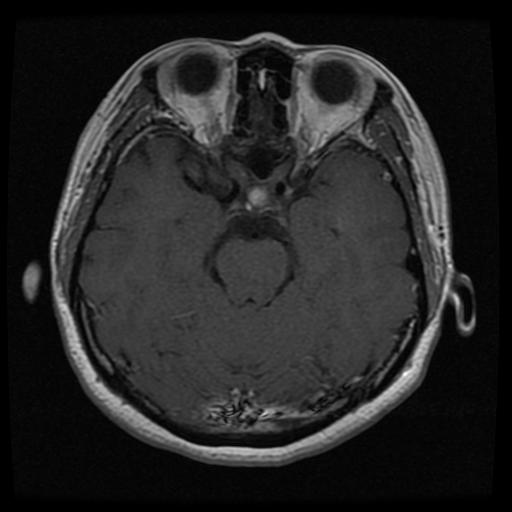
Label: pituitary